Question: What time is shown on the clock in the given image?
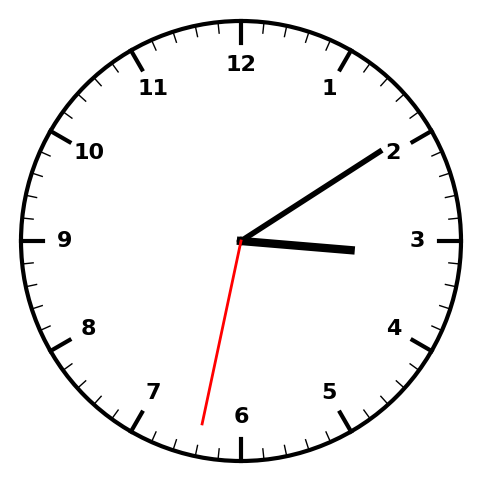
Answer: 03:09:32